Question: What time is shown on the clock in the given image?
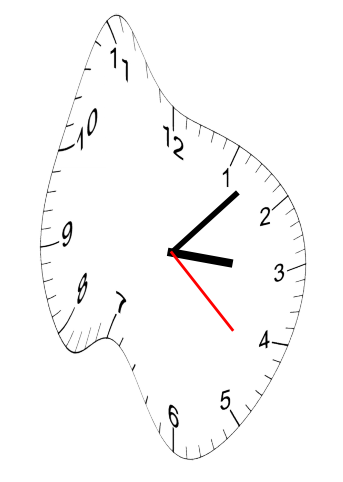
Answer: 03:07:22